Field crop: maize
Growth stage: 2
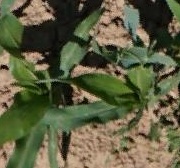
Species: maize